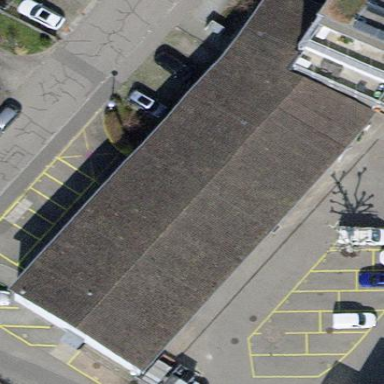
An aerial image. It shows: Industrial building.